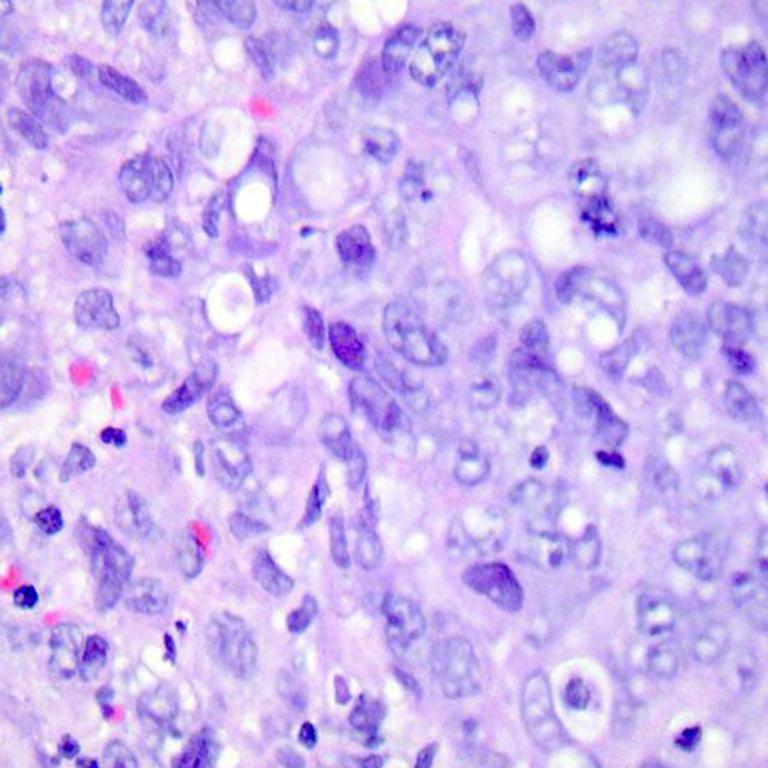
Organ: colon
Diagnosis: adenocarcinomas